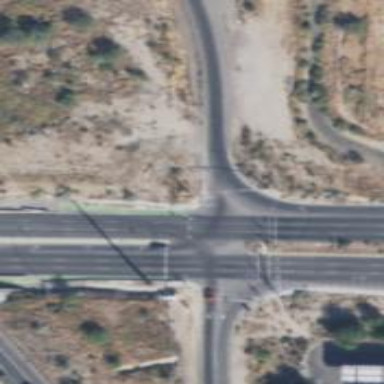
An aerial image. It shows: Unmarked crossing on the road.